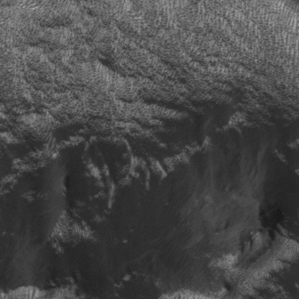
Label: frost